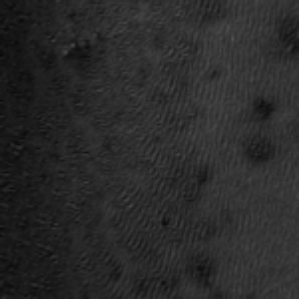
Label: frost